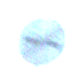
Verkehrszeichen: EndeUeberholverbot
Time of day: MorningAfternoon
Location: Outdoor (Nature)
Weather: Clear
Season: NotSpecified
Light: Natural